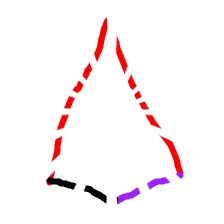
Shape: kite